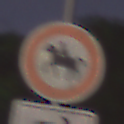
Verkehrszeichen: VerbotReiter
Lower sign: RichtungsangabeDurchPfeile5
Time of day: Night
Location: Outdoor (Suburban)
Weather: PartlyCloudy
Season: NotSpecified
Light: Artificial